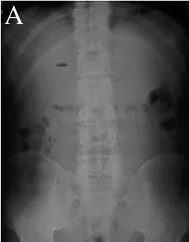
Plain upright abdominal X-ray showed some air in the colon without presence of multiple air fluid levels in the loops or free gas under the diaphragm.
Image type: radiology (x_ray)